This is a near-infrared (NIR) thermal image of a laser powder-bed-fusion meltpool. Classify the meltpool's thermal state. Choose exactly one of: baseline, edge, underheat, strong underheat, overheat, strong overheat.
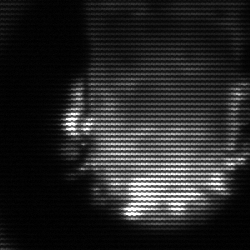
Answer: baseline